Frequency: 99900
Velocity: 0,3100
Power: 44
Pulse duration: 0,0000001
Pass count: 1
Magnification: 10
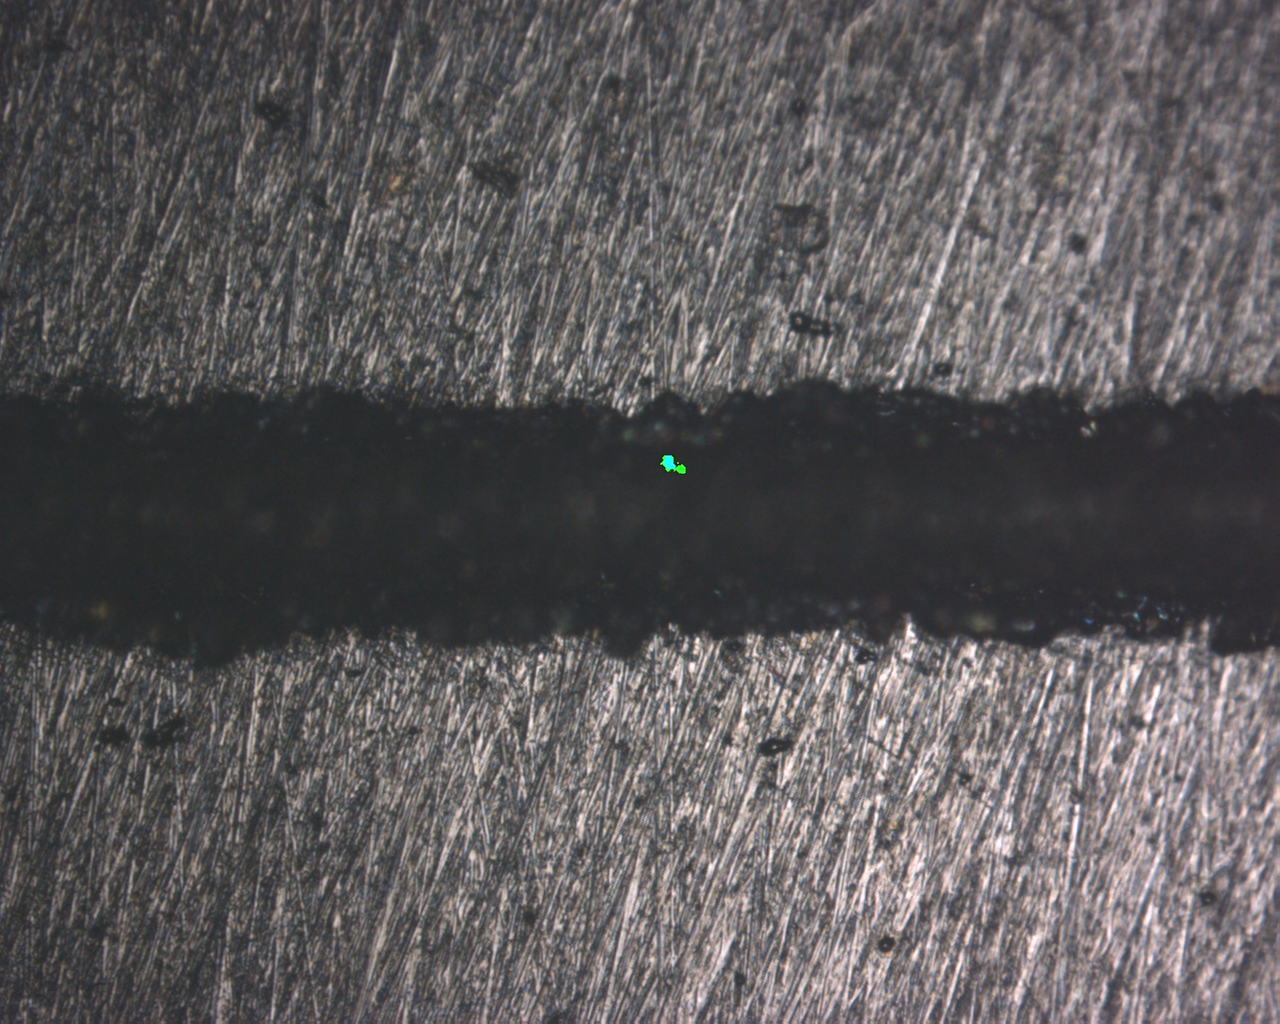
Measured width: 131.749
Other width: 105.015